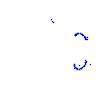
Particle: proton